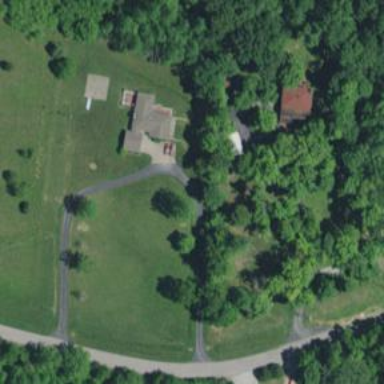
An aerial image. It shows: Driveway leading to service road.